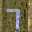
Label: 7